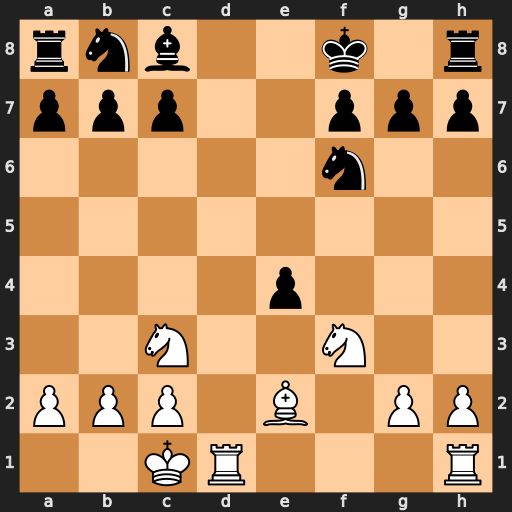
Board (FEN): rnb2k1r/ppp2ppp/5n2/8/4p3/2N2N2/PPP1B1PP/2KR3R
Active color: w
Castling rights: -
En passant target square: -
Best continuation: Rd8+ Ke7 Rxh8